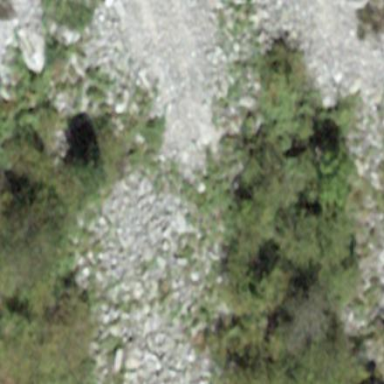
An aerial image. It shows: Natural scree.